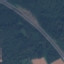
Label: Highway